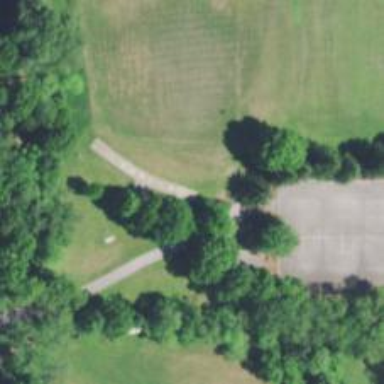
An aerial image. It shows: Disc golf tee area.